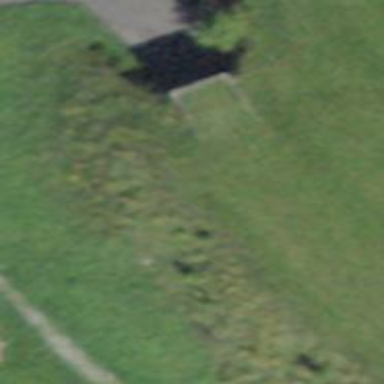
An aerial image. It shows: Military bunker.